Question: What is the number of red dots?
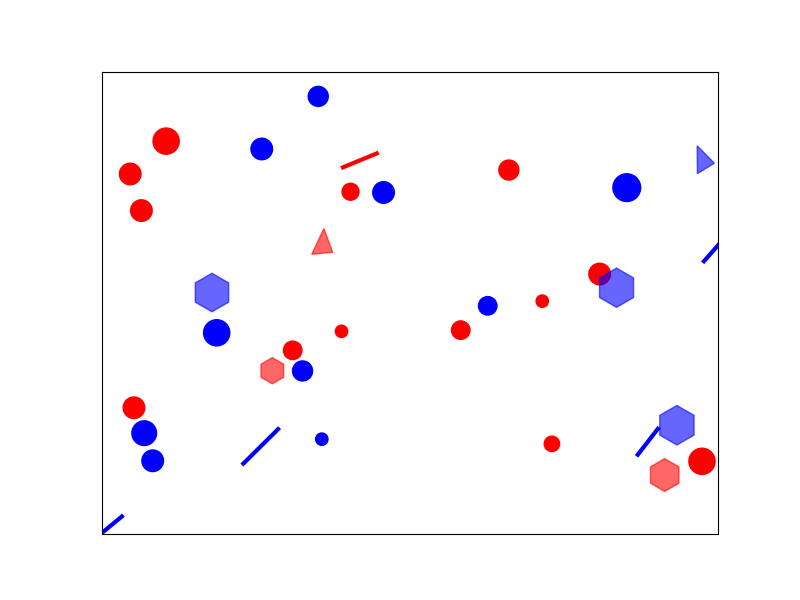
Answer: 13